Field crop: maize
Growth stage: 2
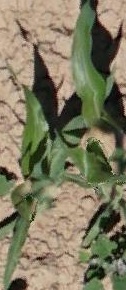
Species: maize